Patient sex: M
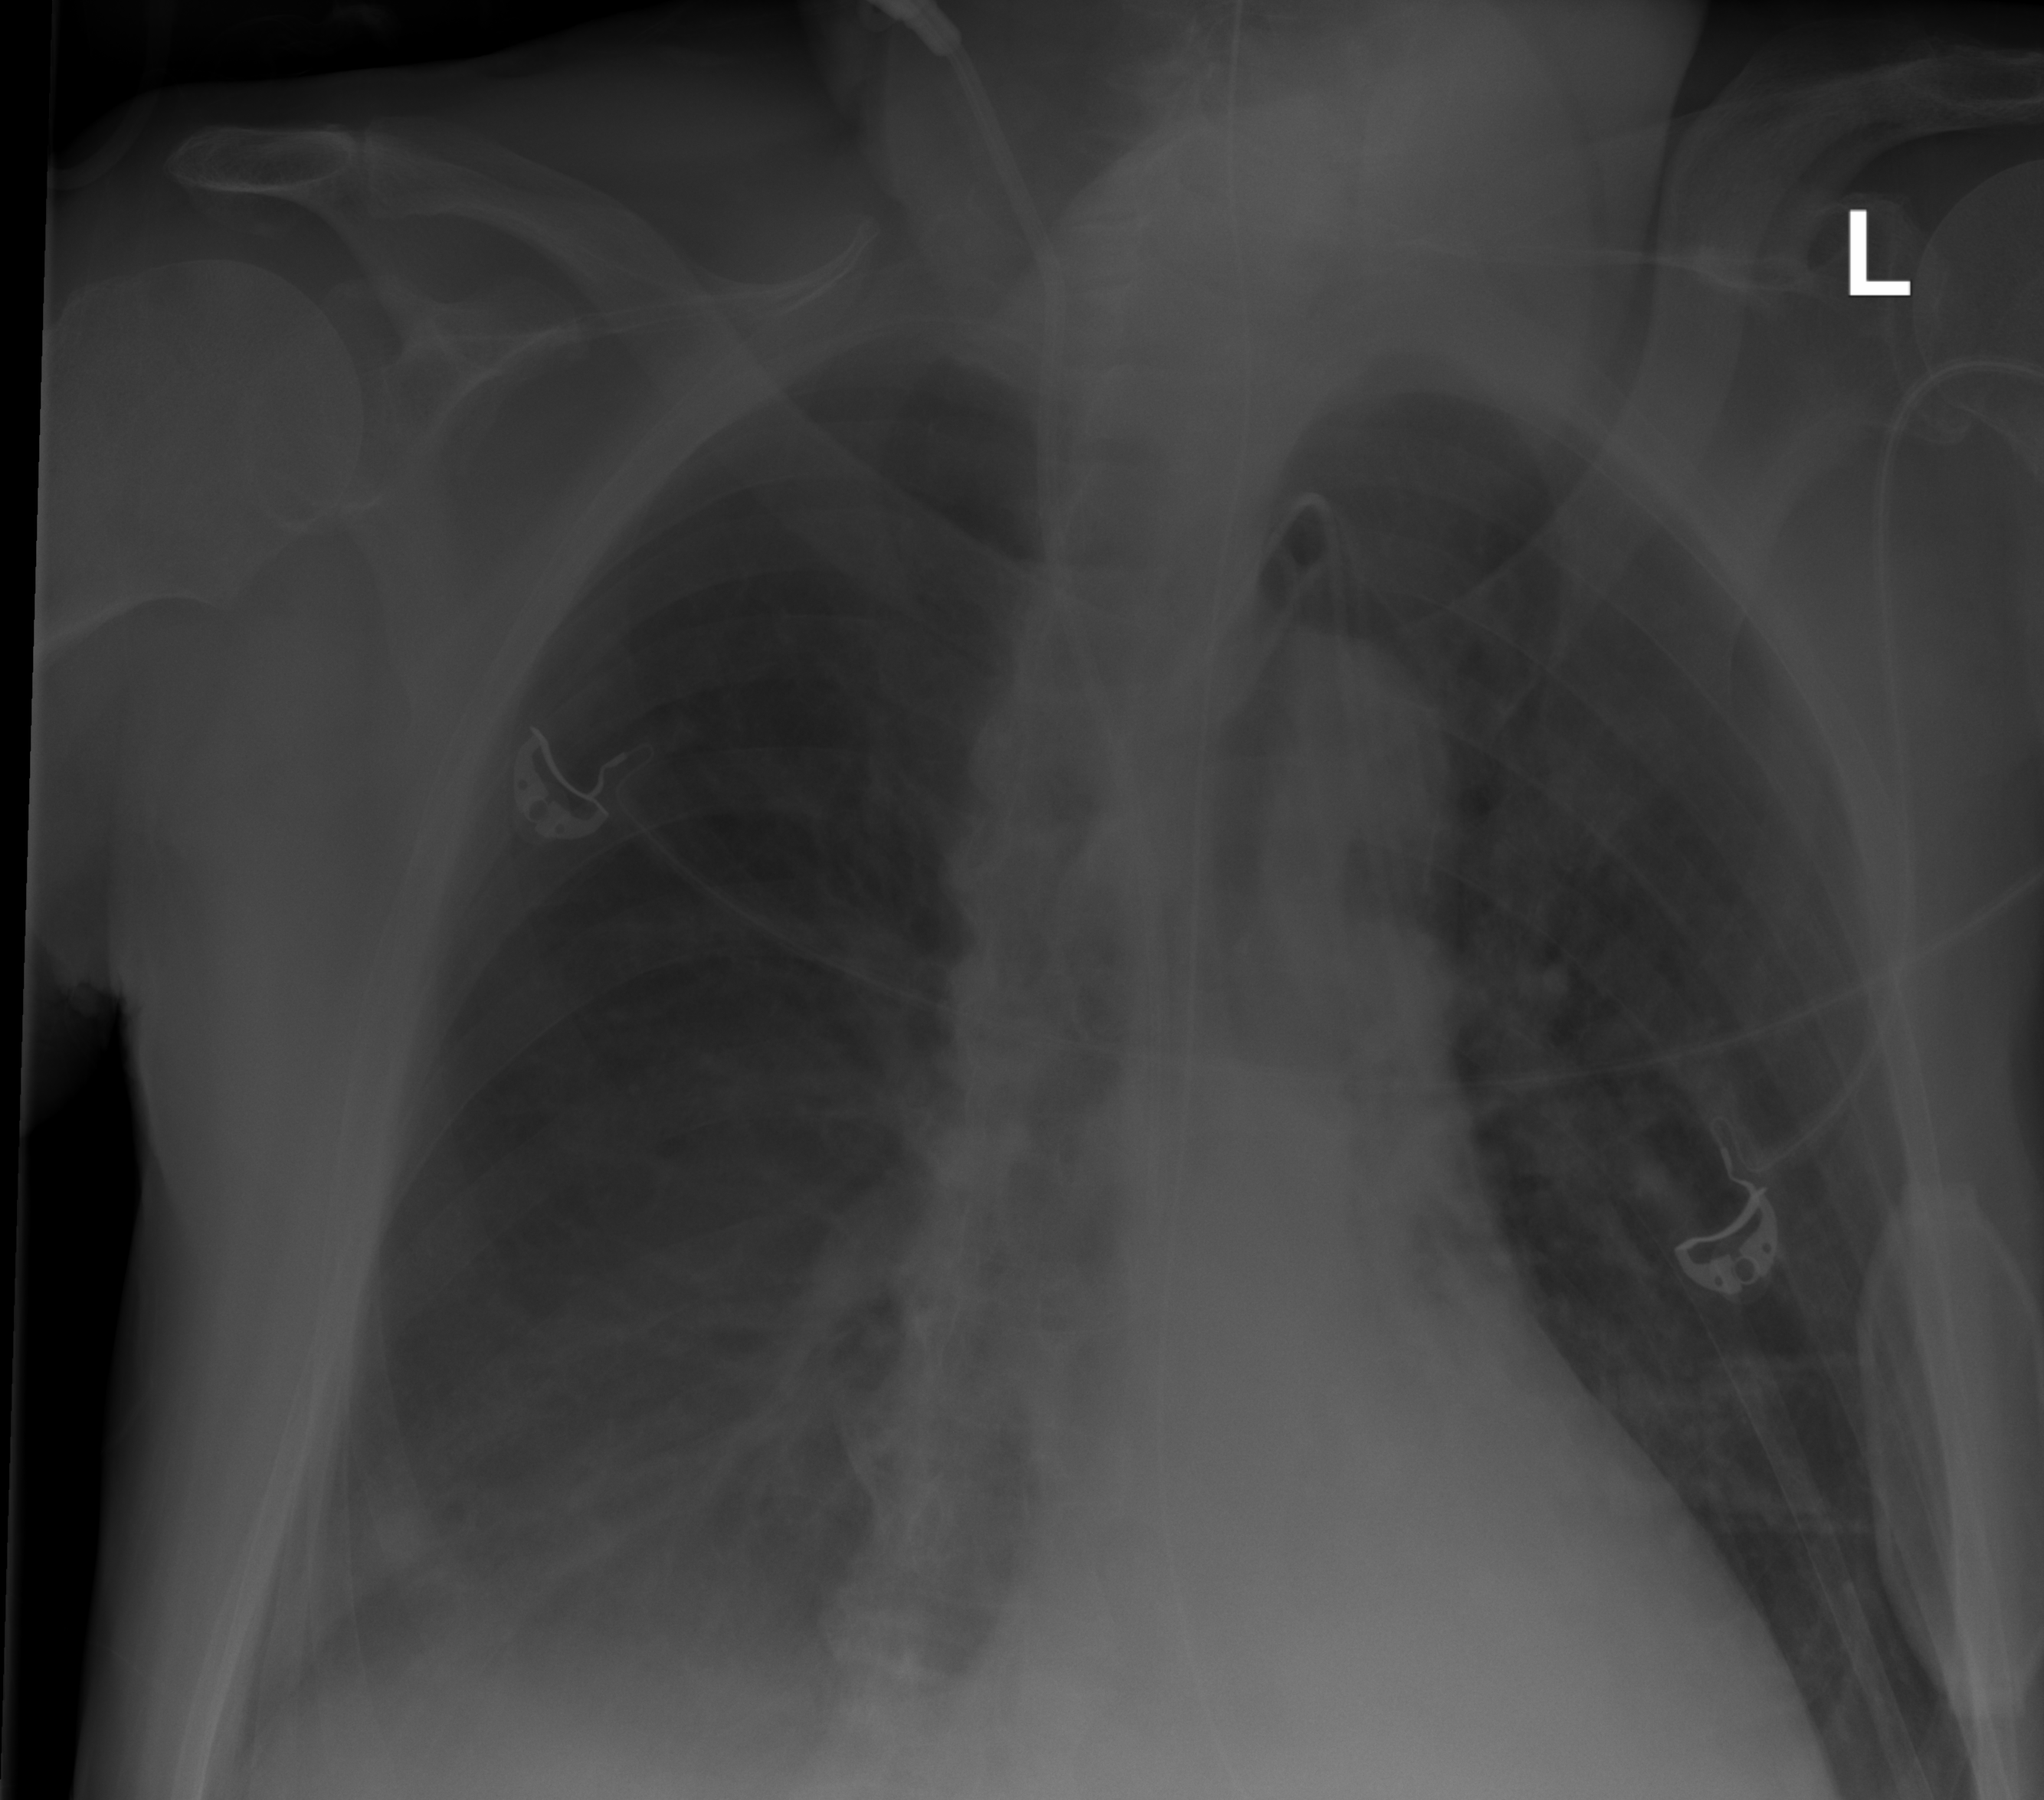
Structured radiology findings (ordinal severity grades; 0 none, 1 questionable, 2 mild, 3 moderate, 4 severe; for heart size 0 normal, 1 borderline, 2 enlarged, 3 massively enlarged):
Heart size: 0
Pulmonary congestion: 1
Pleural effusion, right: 2
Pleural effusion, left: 0
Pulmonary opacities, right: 0
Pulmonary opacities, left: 1
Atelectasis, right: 2
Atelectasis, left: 0